Question: I have devised a visualization of my simulation in MATLAB which looks like this:

How do I make it so that 'plot' and 'imagesc' use the same colors? I want to be able to look at the legends in the plot and compare that line with the same color in the visualization to the left.
MWE:
'''
field=randi(7,10);
distribution=rand(100,7);
h=figure(1);
set(gcf,'PaperPositionMode','auto')
set(h, 'Position', [<PHONE> 500])
subplot(1,2,1);
imagesc(field);
colormap('copper');
subplot(1,2,2);
plot(distribution);
legend('1','2','3','4','5','6','7')
'''
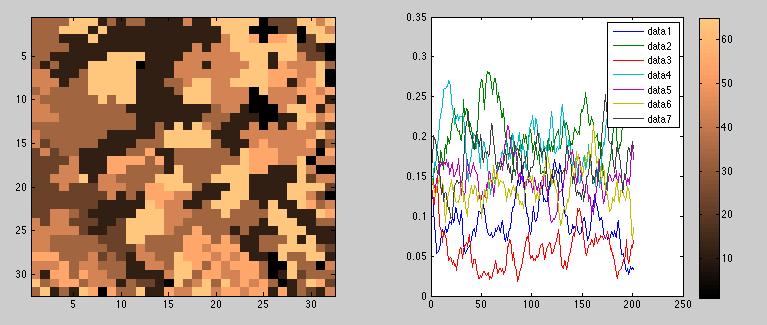
Answer: It's hard to tell how you want the colours to be ordered, but this will change the 'colormap' from the default to 'copper'.
'''
%// sample data
field=randi(7,10);
distribution=rand(100,7);
h=figure(1);
set(gcf,'PaperPositionMode','auto')
set(h, 'Position', [<PHONE> 500])
subplot(1,2,1);
imagesc(field);
colormap('copper');
colorbar
h=subplot(1,2,2);
set(get(h,'Parent'),'DefaultAxesColorOrder',copper(7)) %// set the ColorOrder for this plot
plot(distribution);
legend('1','2','3','4','5','6','7')
'''